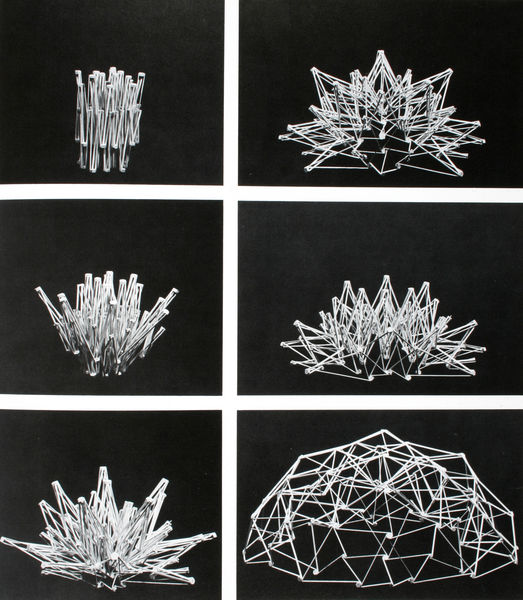
Titel: Faltbares sphärisches Fachwerk - sechs Stadien der Entfaltung
Künstler: Santiago Calatrava
Schlagwörter: schatten, weiß, grau, licht, schwarz, dach, architektur, fotos, kuppel, metall, stufen, foto, fotografie, photographie, überdachung, belichtung, stangen, stern, schwarzweiß, reihe, modelle, photo, studien, ecken, otto, zacken, serie, stäbe, fachwerk, sechs, verstrebungen, träger, abfolge, entwicklung, geometrie, netz, draht, metal, aufnahme, hölzer, zelt, aufbau, dreidimensional, verbindungen, bedachung, räumlich, kristallin, folge, kristalle, aufnahmen, zusammen, klappen, bilderfolge, fotografien, photos, klappbar, strukturen, photographien, seriell, frei otto, entfaltung, entpacken, raumfachwerk, sufenförmig, aufgefaltet